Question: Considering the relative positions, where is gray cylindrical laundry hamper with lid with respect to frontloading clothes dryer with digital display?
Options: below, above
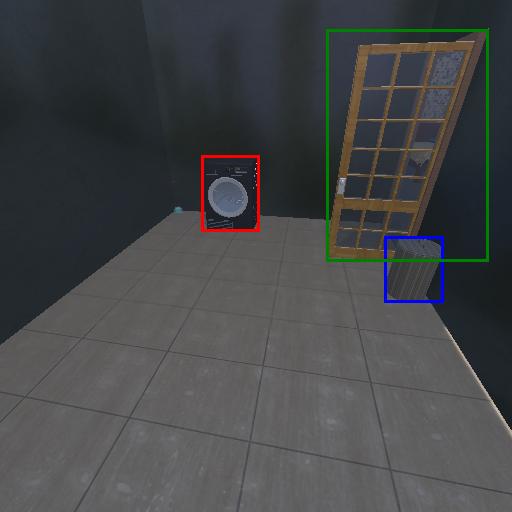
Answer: below